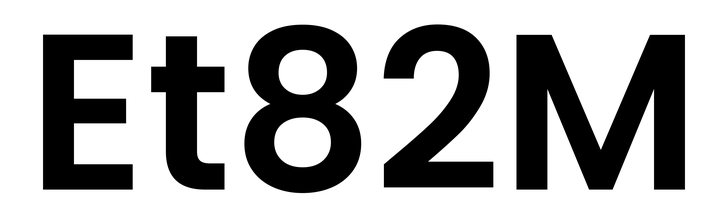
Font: Poppins-SemiBold